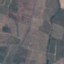
Label: PermanentCrop